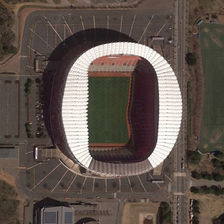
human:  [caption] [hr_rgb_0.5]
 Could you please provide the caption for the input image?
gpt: a parking lot and some green trees are near a stadium .

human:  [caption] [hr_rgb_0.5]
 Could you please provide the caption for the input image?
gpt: a parking lot and some green trees are near a stadium .

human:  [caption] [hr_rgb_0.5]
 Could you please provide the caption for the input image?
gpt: a parking lot and some green trees are near a stadium .

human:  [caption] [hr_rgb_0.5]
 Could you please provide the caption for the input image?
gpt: a parking lot and some green trees are near a stadium .

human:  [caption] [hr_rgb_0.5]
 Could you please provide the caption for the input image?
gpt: a parking lot and some green trees are near a stadium .